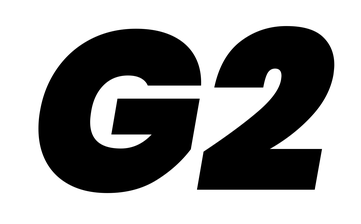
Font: Poppins-BlackItalic